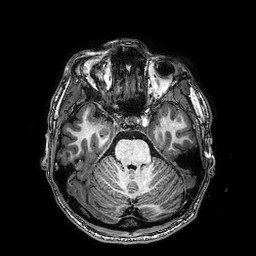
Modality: T1w
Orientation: coronal
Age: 37
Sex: male
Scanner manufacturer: philips
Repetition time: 0.00817 s
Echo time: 0.00375 s